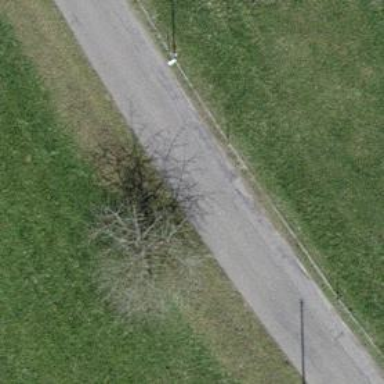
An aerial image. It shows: Tertiary road.